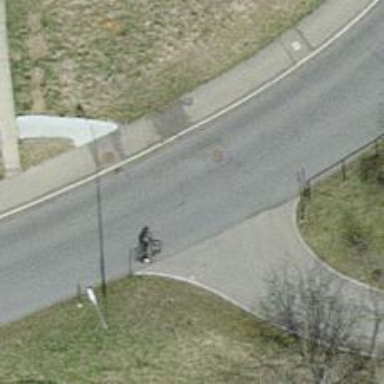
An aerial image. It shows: Left sidewalk along asphalt tertiary road.